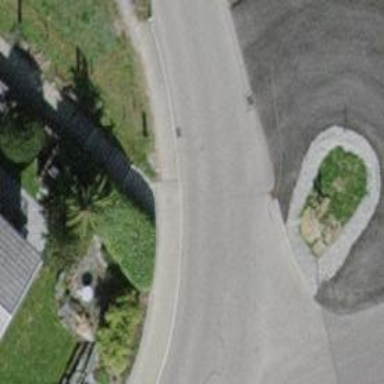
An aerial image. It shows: Tertiary road with asphalt surface and sidewalk on the left.